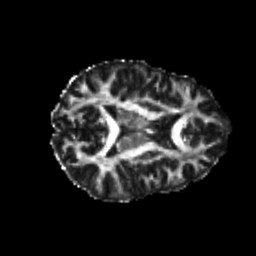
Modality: FA
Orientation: axial
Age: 21
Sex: female
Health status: healthy
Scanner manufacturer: philips
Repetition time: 7.389 s
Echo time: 0.08599 s